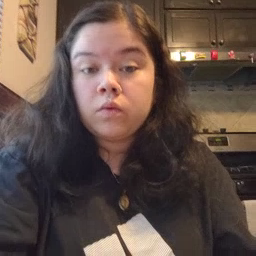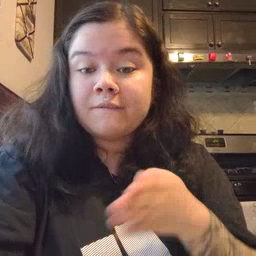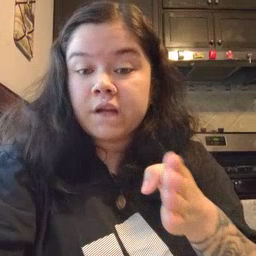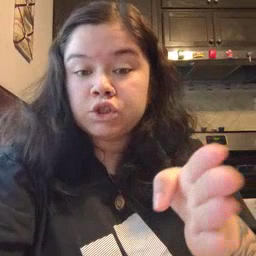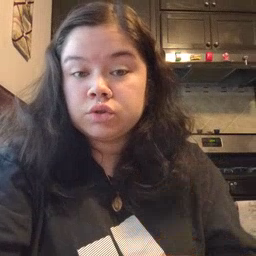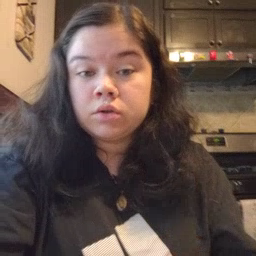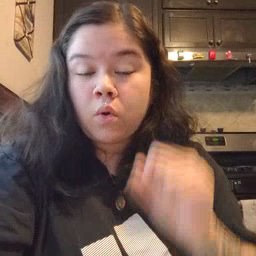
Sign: fish